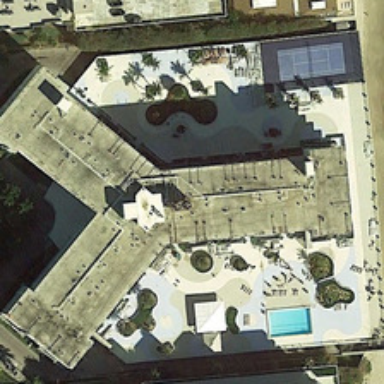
A large building with a swimming pool and a tennis court is near a beach in a resort .